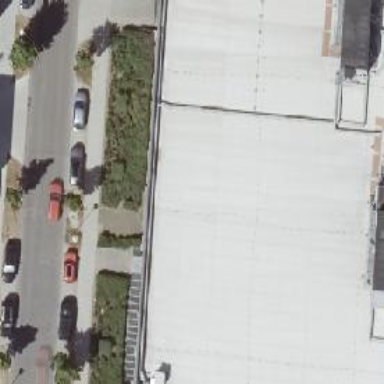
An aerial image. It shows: Clothing store.